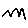
Label: zigzag